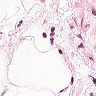
Metastatic tissue present: no